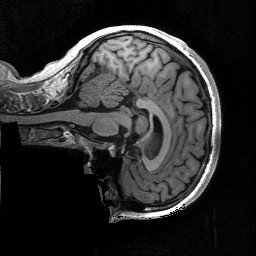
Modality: T1w
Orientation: sagittal